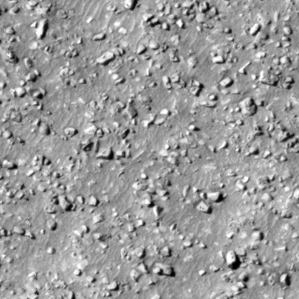
Label: non_frost